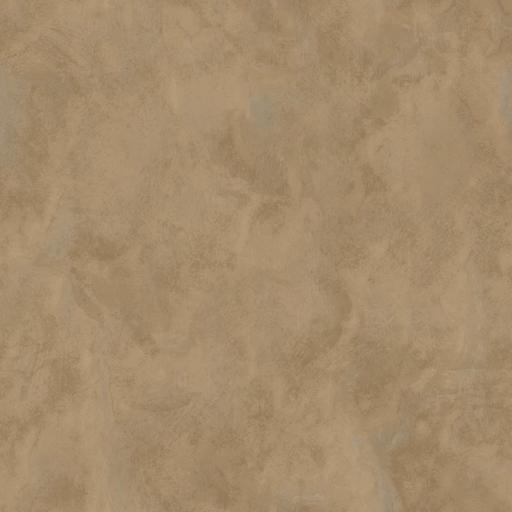
Tags: dirt dirty ground mud